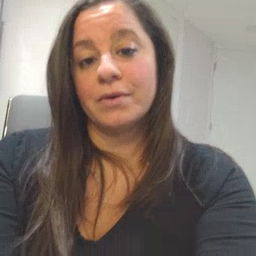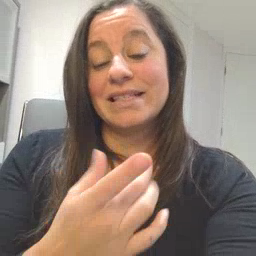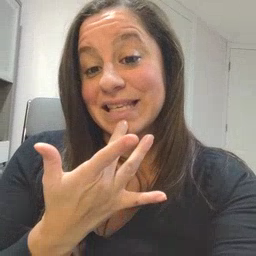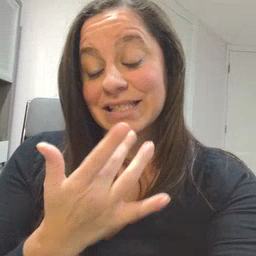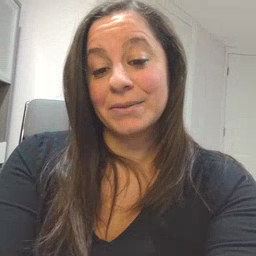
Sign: taste